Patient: sex M, age 52
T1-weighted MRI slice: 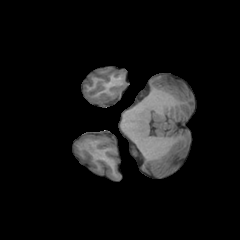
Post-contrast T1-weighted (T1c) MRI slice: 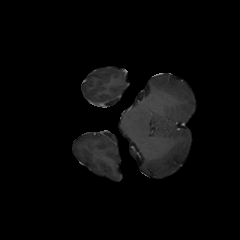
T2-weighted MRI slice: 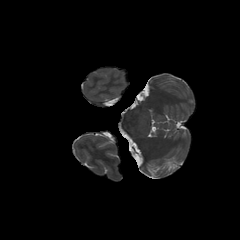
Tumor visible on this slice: no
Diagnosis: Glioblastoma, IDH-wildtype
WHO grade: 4